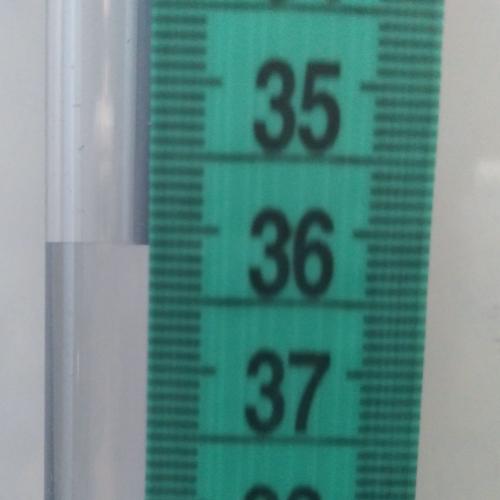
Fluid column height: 36.1 cm